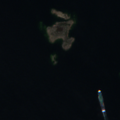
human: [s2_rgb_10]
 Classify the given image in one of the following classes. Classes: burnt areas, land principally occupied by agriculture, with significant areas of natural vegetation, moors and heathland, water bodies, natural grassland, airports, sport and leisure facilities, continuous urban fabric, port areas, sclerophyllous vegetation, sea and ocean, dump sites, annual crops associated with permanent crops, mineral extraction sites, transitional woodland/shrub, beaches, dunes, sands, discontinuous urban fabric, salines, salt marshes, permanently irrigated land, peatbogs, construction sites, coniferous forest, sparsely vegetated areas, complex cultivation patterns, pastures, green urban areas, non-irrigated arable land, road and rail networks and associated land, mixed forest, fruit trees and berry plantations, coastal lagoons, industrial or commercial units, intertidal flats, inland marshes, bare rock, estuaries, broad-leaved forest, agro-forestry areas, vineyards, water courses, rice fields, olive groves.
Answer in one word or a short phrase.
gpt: sea and ocean